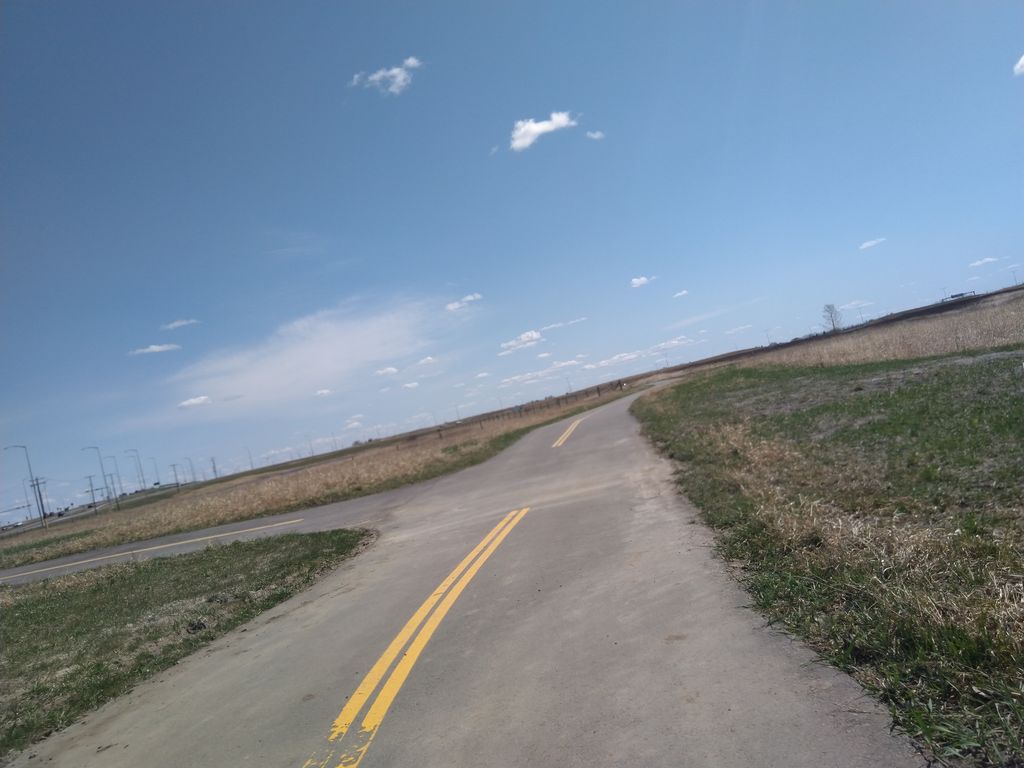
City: calgary